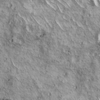
Label: not_dusty